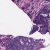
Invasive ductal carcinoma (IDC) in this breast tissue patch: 0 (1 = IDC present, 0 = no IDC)